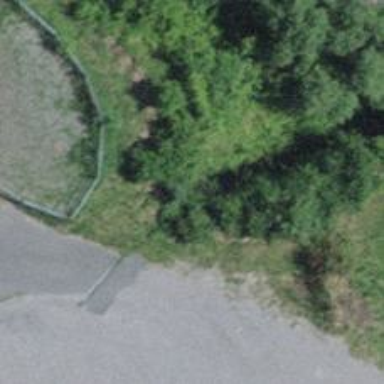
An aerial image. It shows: Culvert tunnel.